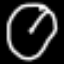
Label: clock